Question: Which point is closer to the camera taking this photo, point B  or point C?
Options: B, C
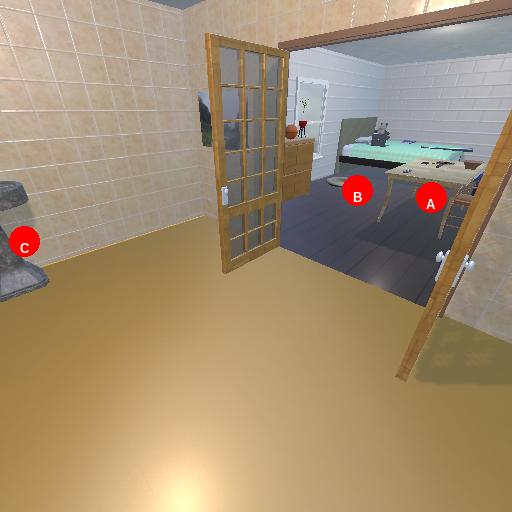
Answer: B